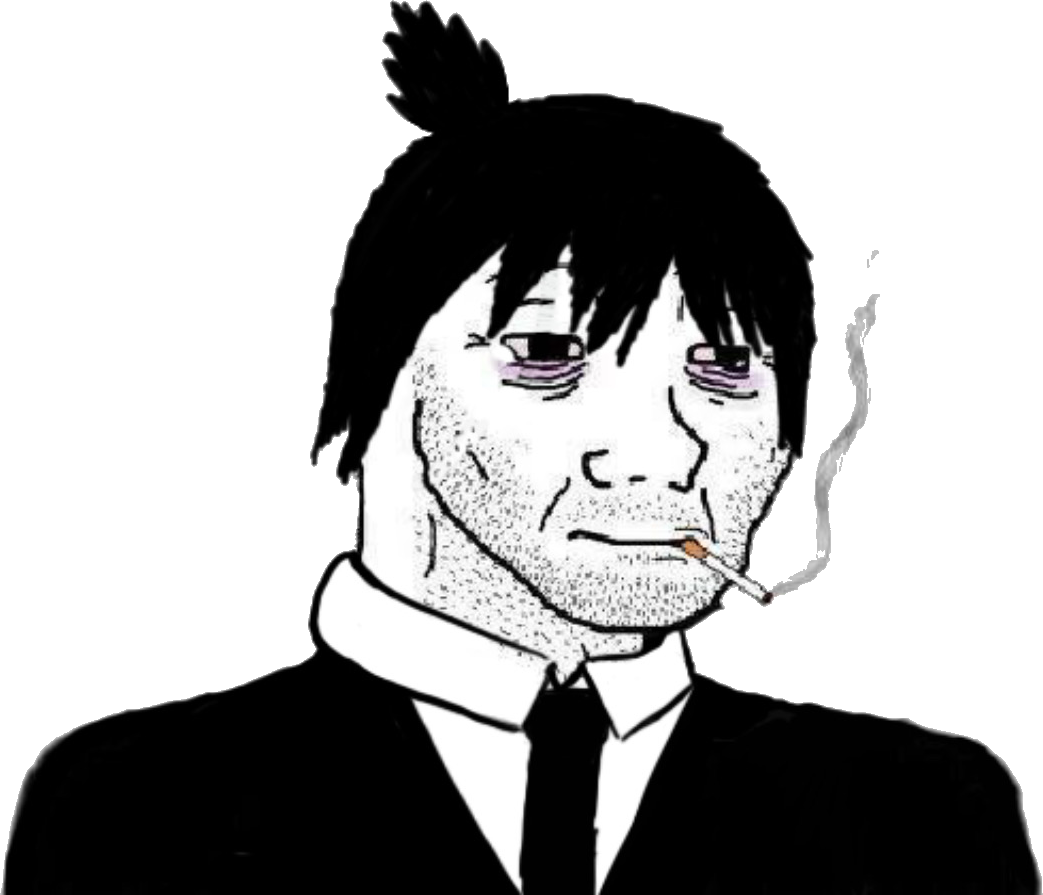
Label: 5_Doomer